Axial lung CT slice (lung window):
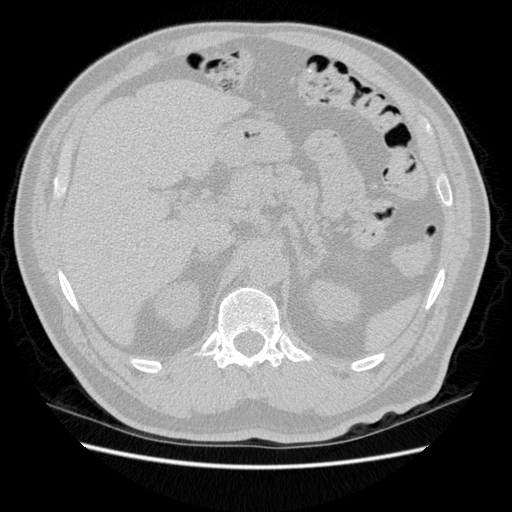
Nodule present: no